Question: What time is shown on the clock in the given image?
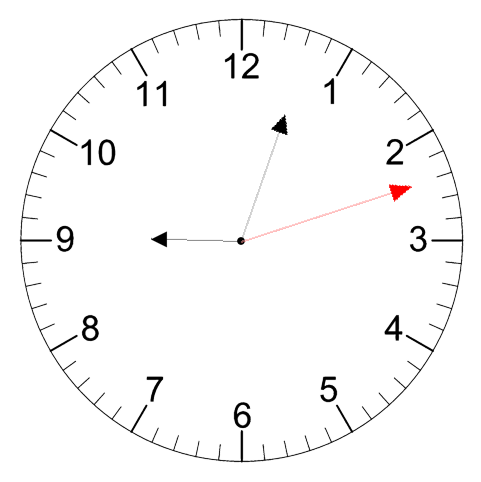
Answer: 09:03:12